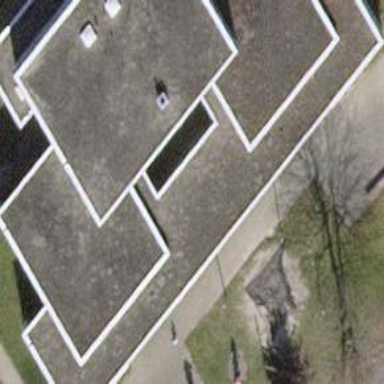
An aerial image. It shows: Kindergarten building.